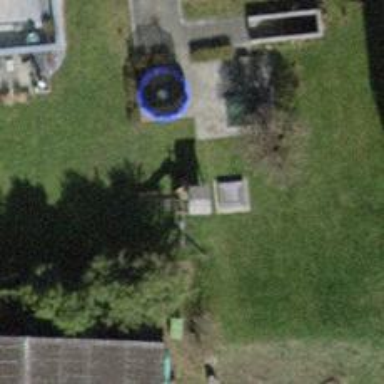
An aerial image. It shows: Grassy playground.